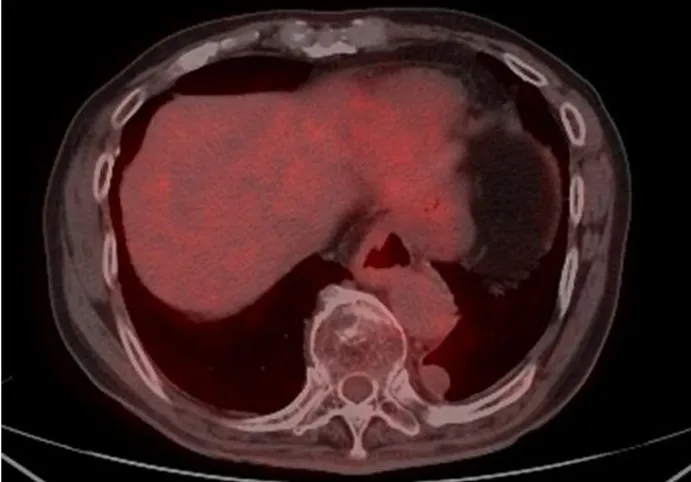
18F-fluorodexyglycose positron emission tomography/computerized tomography revealed uptake (the maximum standardized uptake value = 1.66) in the lesion.
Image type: radiology (pet)